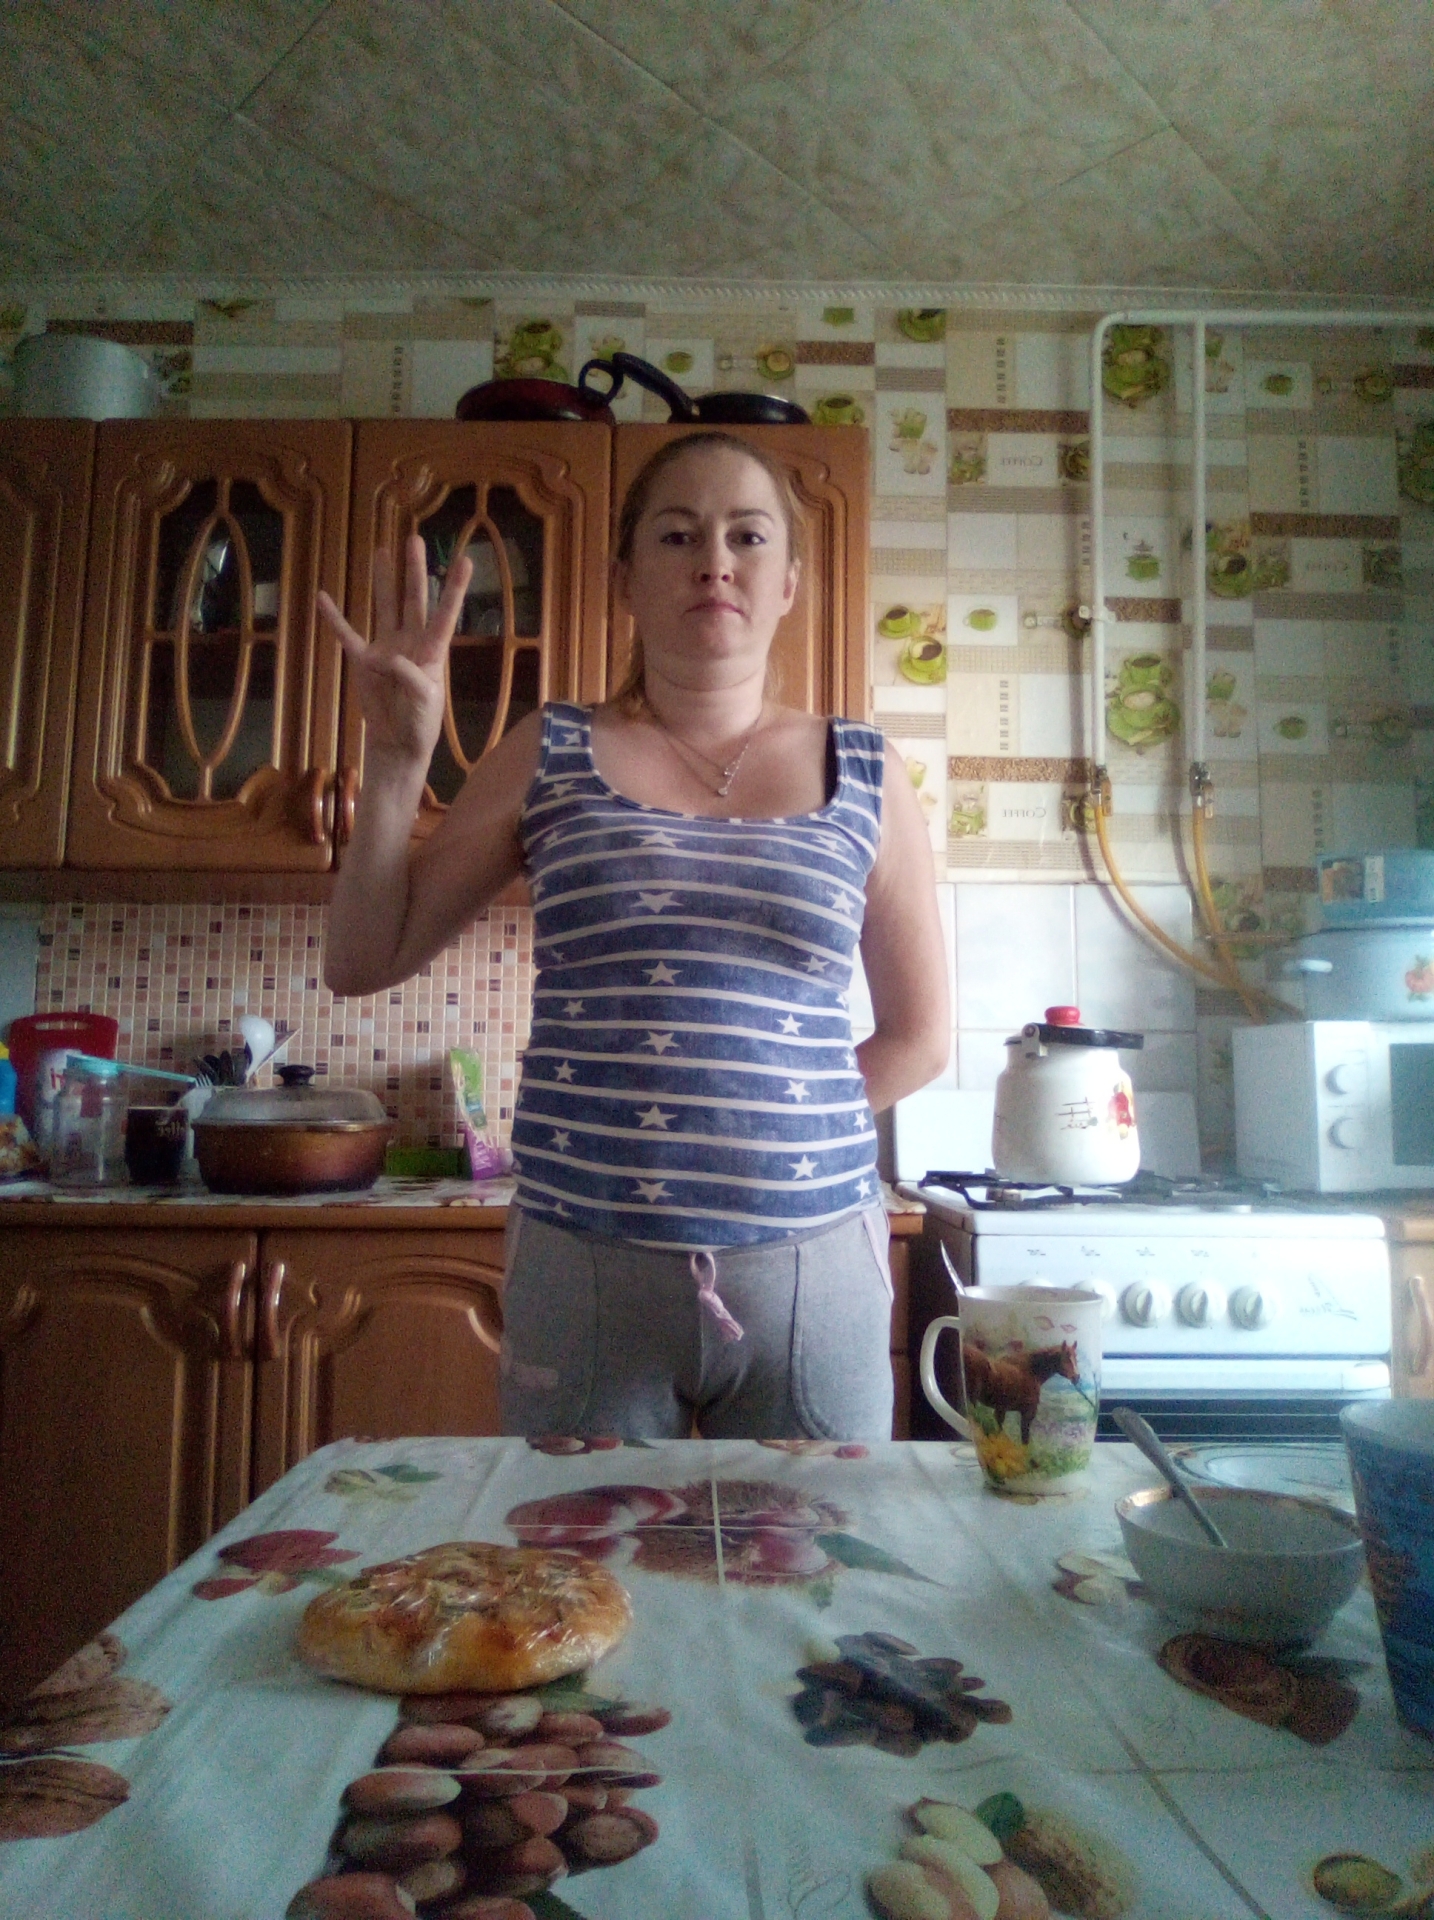
Label: noise